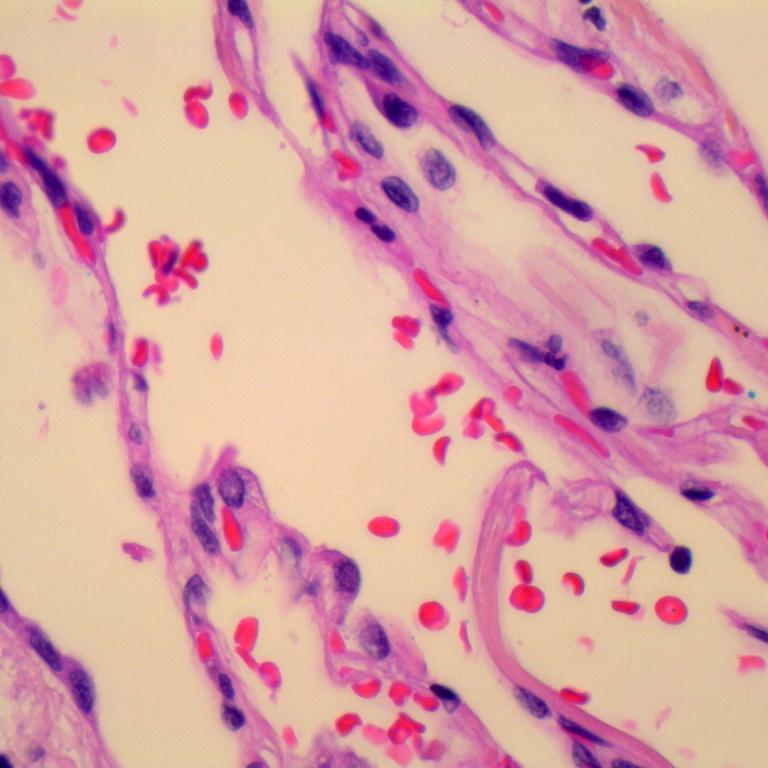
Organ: lung
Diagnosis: benign